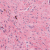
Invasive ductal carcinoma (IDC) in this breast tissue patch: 0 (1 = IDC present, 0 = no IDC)